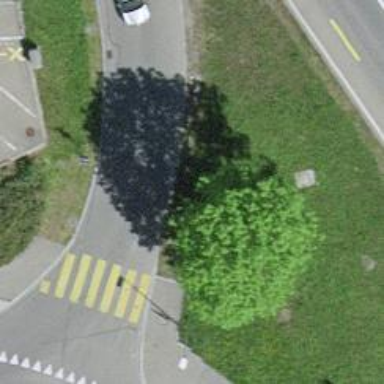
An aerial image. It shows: Asphalt road that is classified as tertiary link.